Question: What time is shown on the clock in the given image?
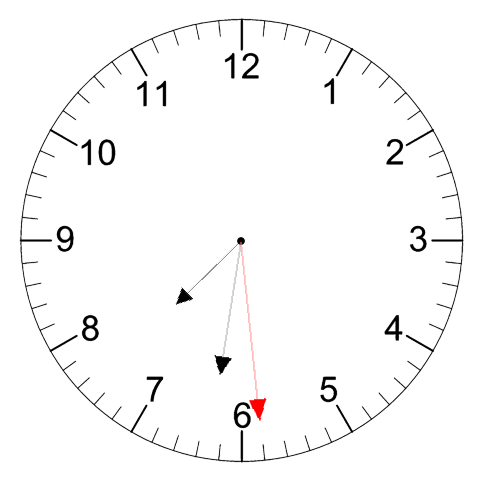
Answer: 07:31:29